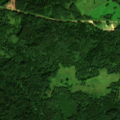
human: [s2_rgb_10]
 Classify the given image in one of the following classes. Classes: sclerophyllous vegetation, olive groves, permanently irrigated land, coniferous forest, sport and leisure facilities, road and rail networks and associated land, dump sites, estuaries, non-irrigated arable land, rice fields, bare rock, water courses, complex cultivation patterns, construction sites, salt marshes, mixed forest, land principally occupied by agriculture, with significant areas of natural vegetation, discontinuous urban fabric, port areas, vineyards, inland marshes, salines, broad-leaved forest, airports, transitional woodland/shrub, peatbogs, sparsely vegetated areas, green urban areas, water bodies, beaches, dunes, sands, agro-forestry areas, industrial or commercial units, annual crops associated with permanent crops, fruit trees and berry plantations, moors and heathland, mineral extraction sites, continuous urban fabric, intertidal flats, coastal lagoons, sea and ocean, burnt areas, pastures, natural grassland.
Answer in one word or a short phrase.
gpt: pastures, land principally occupied by agriculture, with significant areas of natural vegetation, broad-leaved forest, mixed forest, transitional woodland/shrub